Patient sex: M
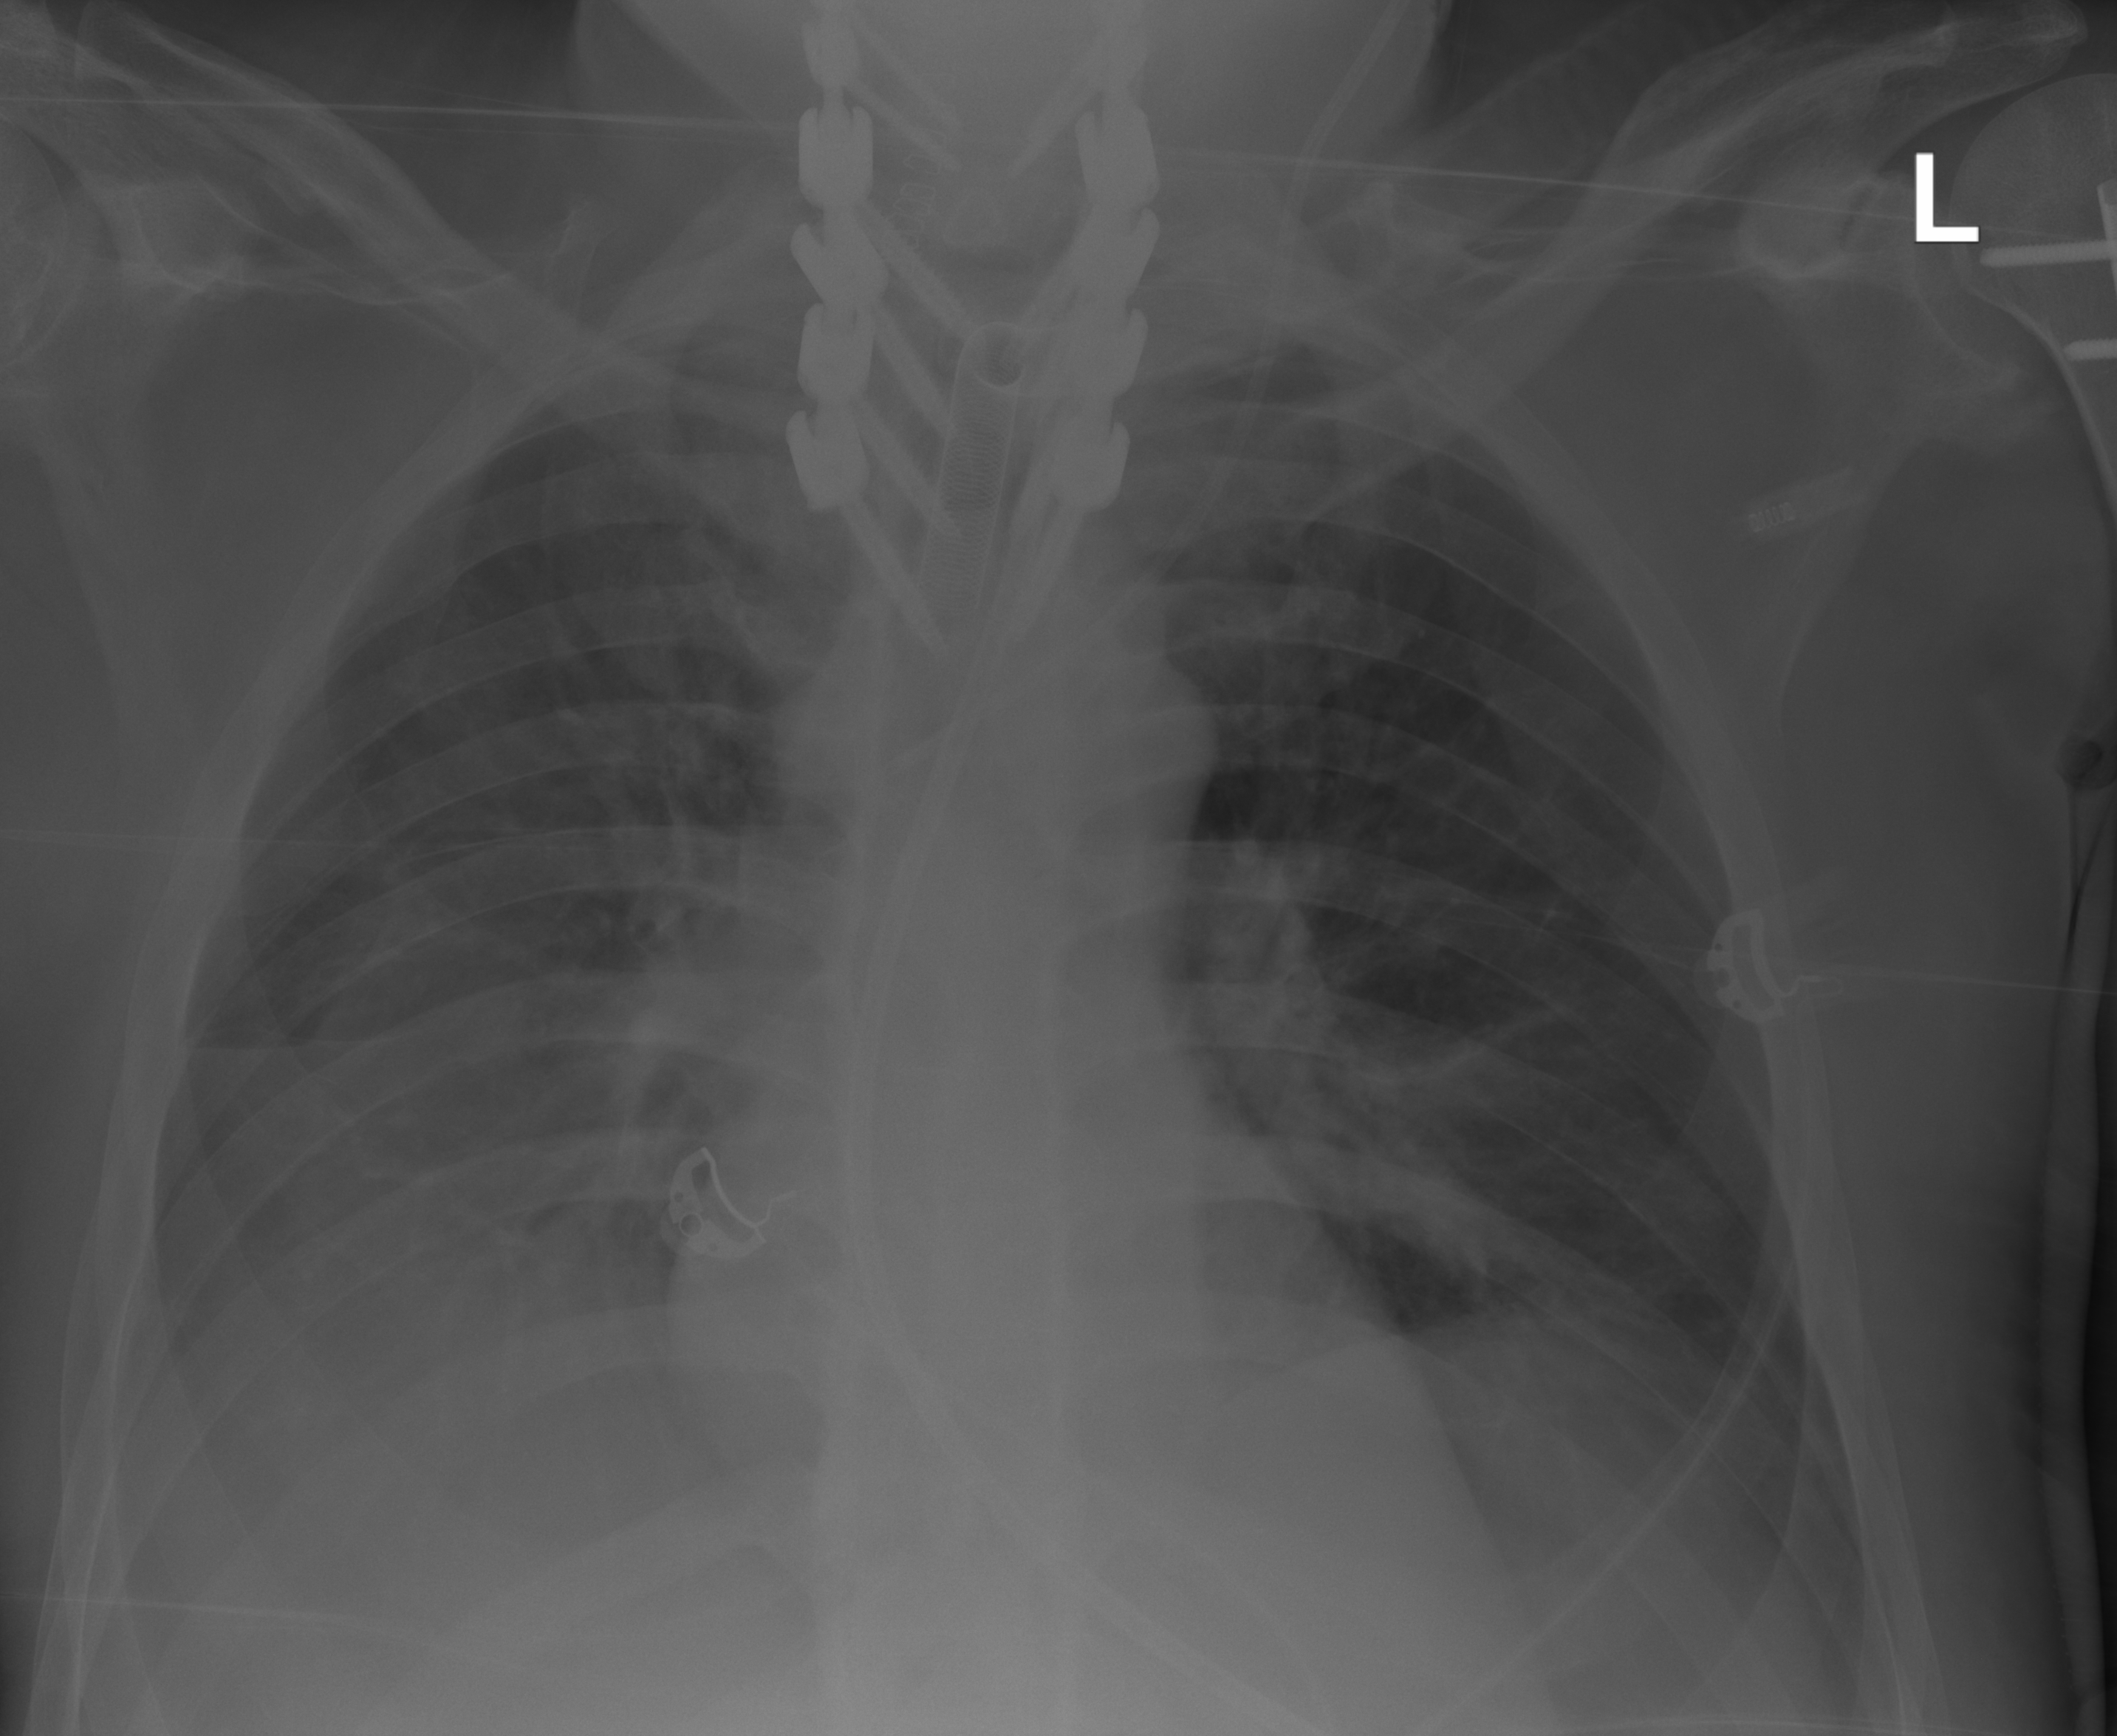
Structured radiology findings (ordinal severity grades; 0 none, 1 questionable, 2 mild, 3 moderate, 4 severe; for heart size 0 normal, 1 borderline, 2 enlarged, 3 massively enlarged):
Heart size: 0
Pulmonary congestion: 0
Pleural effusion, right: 2
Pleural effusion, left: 0
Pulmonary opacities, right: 0
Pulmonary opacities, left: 2
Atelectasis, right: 2
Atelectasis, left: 0